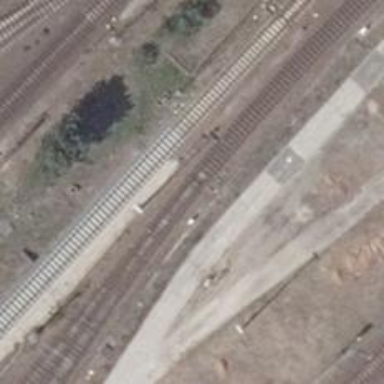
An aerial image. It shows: Railway switch.